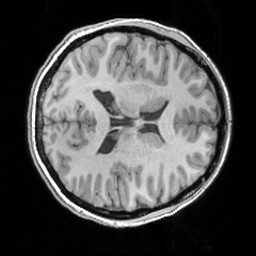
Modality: T1w
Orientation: axial
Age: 18
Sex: female
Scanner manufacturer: siemens
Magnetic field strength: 3 T
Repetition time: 1.63 s
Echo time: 0.00311 s